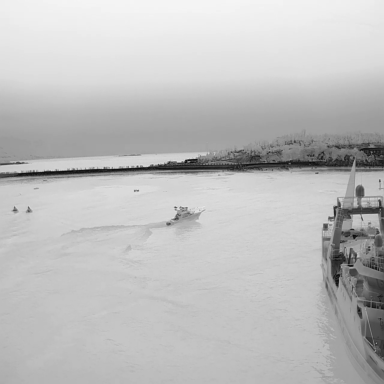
There are three canoes in the infrared image.